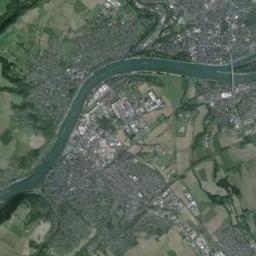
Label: river